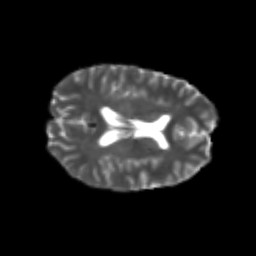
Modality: T2w
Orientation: axial
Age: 24
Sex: female
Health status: healthy
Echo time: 0.074 s